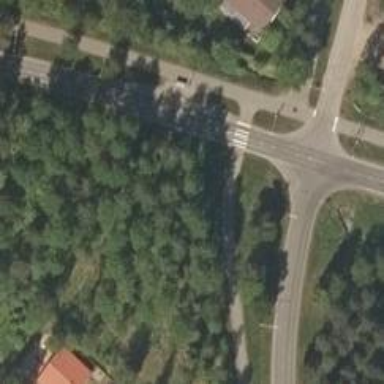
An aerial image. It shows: Uncontrolled crossing on the road.